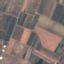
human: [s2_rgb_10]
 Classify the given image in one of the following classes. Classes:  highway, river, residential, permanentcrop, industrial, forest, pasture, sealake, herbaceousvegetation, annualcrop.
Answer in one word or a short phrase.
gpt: PermanentCrop